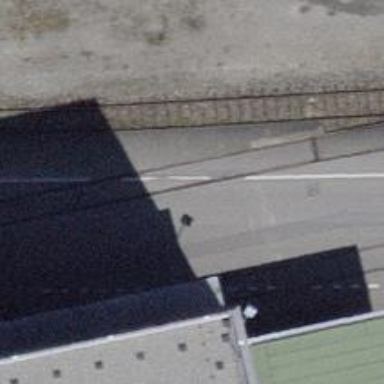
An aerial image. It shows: Single-track railway spur.